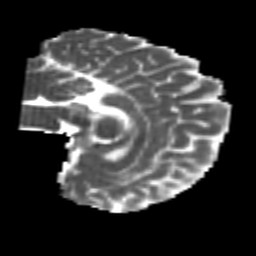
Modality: MD
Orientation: sagittal
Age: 22
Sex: female
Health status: healthy
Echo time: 0.074 s